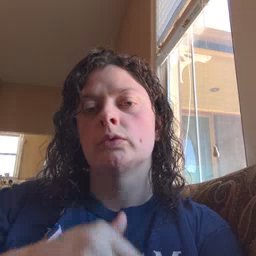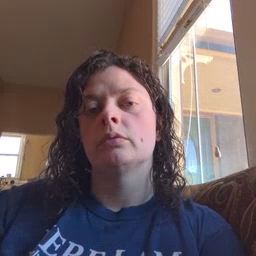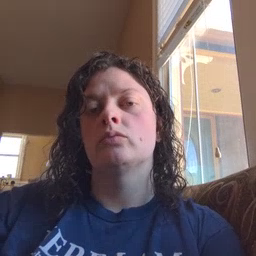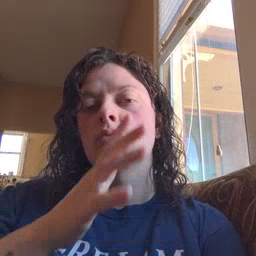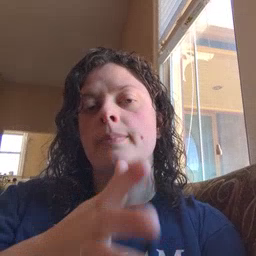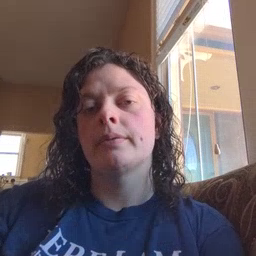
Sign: grandma